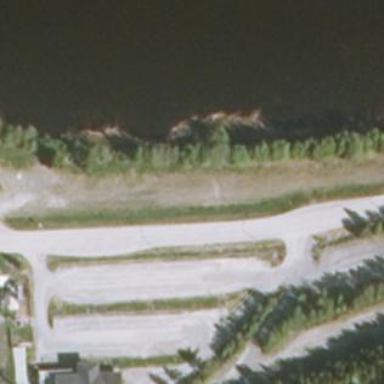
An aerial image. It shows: Parking area with unpaved surface.